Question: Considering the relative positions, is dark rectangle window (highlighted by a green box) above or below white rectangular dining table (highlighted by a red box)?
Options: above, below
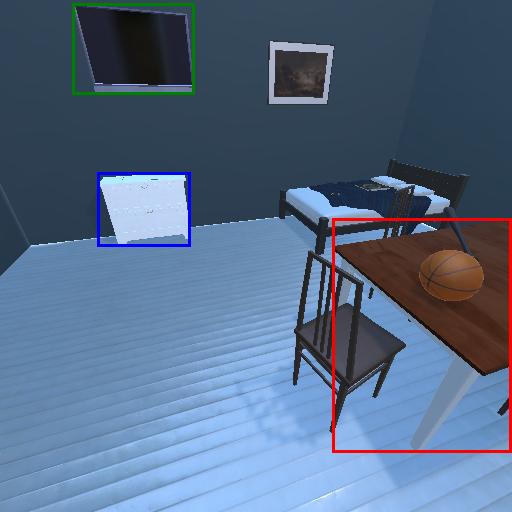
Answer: above